Interaction volume radius: 5 \u00c5
Interaction volume height: 15 \u00c5
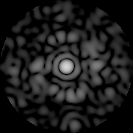
Disorder parameter: 0.8552